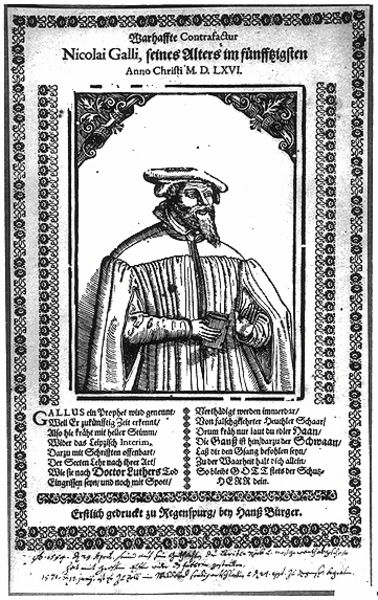
Titel: Bildnis des Nikolaus Gallus
Künstler: Hans Burger
Institution: (Seriendruck)
Schlagwörter: hand, mann, umhang, weiß, blumen, hut, kleid, schwarz, zeichnung, blick, blüten, ornament, bart, kappe, falten, gesicht, mensch, rahmen, bild, bildnis, hände, portrait, porträt, figur, gewand, mantel, blatt, borte, renaissance, deutschland, holzschnitt, schrift, papier, man, grafik, figuren, datum, lesen, ornamente, verzierung, robe, deutsch, name, alter, buch, eckig, rechteck, druck, schwarz-weiß, stich, seite, illustration, text, buchseite, ecken, büchlein, schwart, druch, flugblatt, altdeutsch, symbole, verziehrung, latein, information, römische zahlen, spitzer hut, initial, galilei, bischoff, bard, nicolaus, zwei spalten, gallus, nicolai, buch#, lbuchseite, biografisch, randleisten, galli, gallius, nicolaus galli, onrnamente, nicolai galli, 50 jahre, nicolas galli, deutschlöand